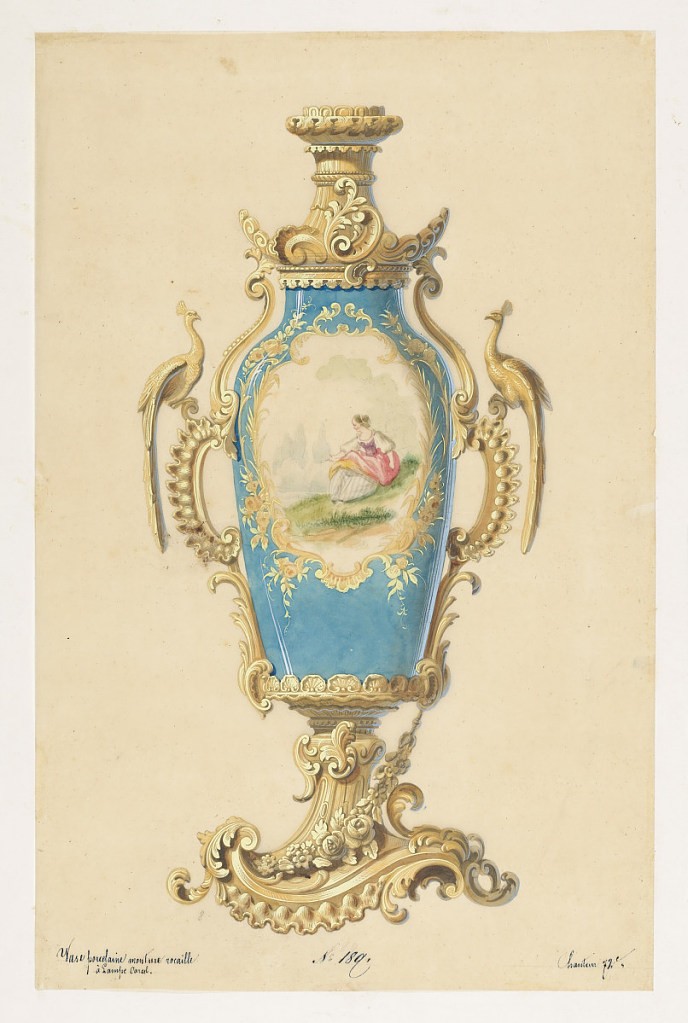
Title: Design for the Base of an Oil Lamp
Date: ca. 1855
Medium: Brush and gouache, watercolor, graphite, and pen and brown ink on cream tracing paper, lined
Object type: Drawing
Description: The body of the lamp is a blue porcelain vase, with a central field depicting a young girl seated in a landscape, enclosed by a gold foliated frame. Mounted on a rocaille bronze base, flanked by handles with peacocks, surmounted by a fixture intended to hold a glass globe.